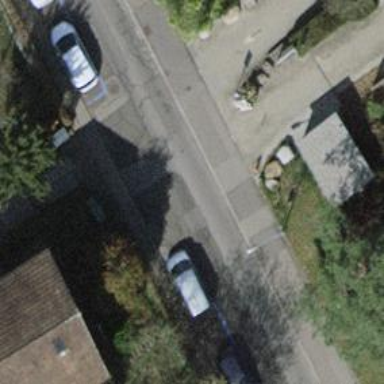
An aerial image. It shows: Smooth asphalt road in residential area.